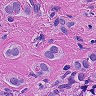
Metastatic tissue present: yes